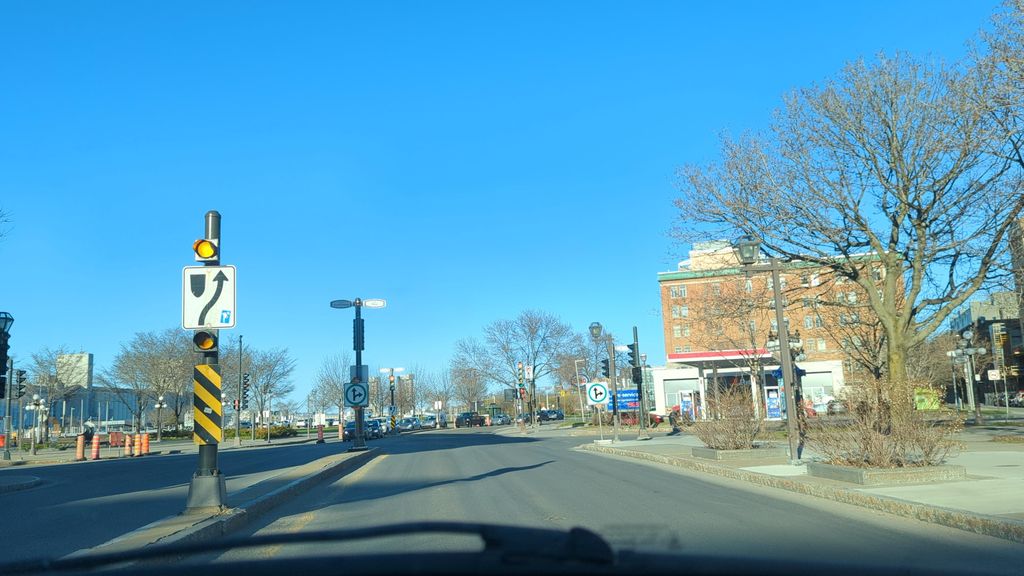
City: quebec_city